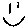
Label: smiley face